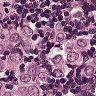
Metastatic tissue present: yes